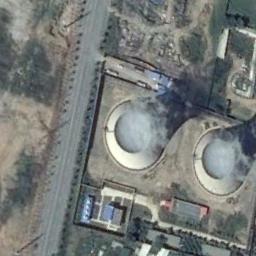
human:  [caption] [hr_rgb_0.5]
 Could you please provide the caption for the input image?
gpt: Many buildings of different shapes and sizes are beside the thermal power station .

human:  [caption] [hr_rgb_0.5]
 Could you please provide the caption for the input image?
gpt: The thermal power station is on the bare land with white mist above .

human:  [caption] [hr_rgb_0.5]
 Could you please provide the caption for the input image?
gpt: There are two thermal power stations, and the left one is emitting smoke .

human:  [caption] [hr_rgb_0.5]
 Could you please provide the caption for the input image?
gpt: There are buildings, Roads, and two cooling towers steaming in the thermal power station .

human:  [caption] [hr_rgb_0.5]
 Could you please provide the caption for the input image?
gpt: There are two chimneys on the thermal power station .